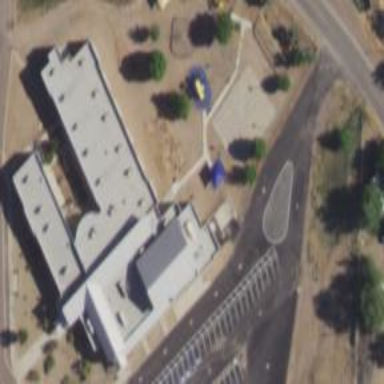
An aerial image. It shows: School building.